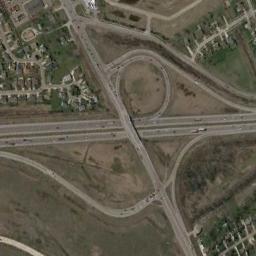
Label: overpass